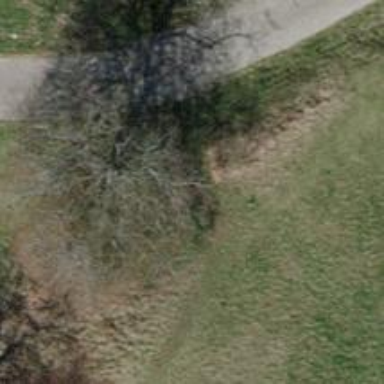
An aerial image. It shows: Ground path.